Question: I've added two radio buttons in my vb.net 2008 application to display total sale graphically using MS Chart, 1st radio button is to display YEARLY data(bars) on chart and 2nd to display MONTHLY data(bars).
I want to get this chart refreshed, i.e whenever i click YEARLY the bars generated by MONTHLY radio must get erased and YEARLY data must get loaded, and viceversa.
Now I'm facing problem that both the data YEARLY MONTHLY in displayed at one time

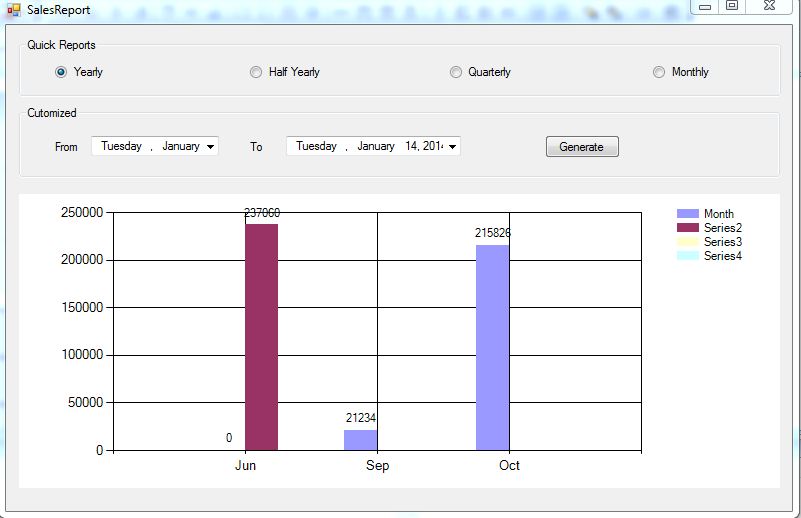
Answer: You can just remove the series from the chart.
'''
' Assuming the serie is called Serie1
Dim Serie1 As New Series("Monthly")
' Remove the serie from the chart
Chart1.Series.Remove(Serie1)
'''